The image folds the raw vibration samples of a bearing signal into a 2-D grayscale square (signal-to-image encoding). Diagnose the bearing from this image, choosing from: normal, inner_race, outer_race, ball.
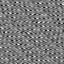
Answer: outer_race